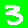
Digit: 3